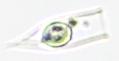
Label: Tintinnid